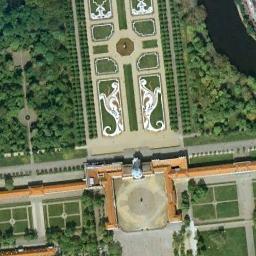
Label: palace